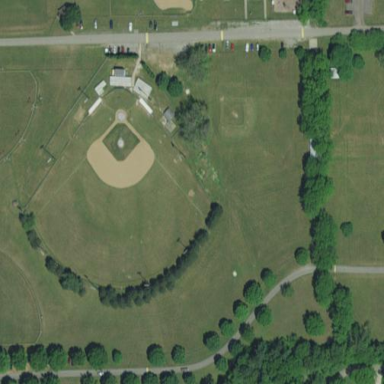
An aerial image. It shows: Baseball pitch for leisure land.